八年级 · 度量几何学
将一副三角板按如图方式重叠, 则 $\angle 1$ 的度数为 $(\quad)$

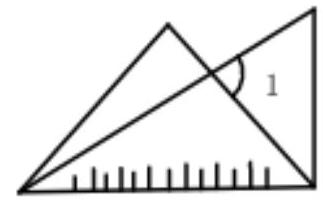
A. $45^{\circ}$
B. $60^{\circ}$
C. $75^{\circ}$
D. $105^{\circ}$
答案: C